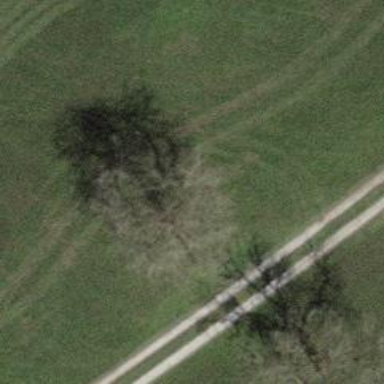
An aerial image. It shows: Beautiful tree in nature.